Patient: sex F, age 56
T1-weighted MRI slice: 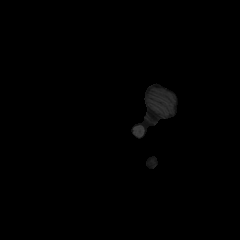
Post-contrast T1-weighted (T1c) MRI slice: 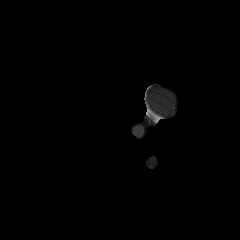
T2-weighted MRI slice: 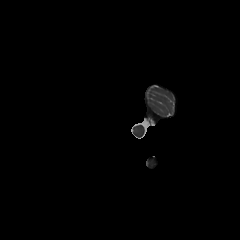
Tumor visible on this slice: no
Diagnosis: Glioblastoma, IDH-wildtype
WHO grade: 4